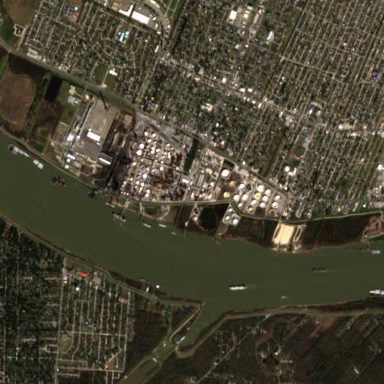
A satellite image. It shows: Industrial area with refinery works.